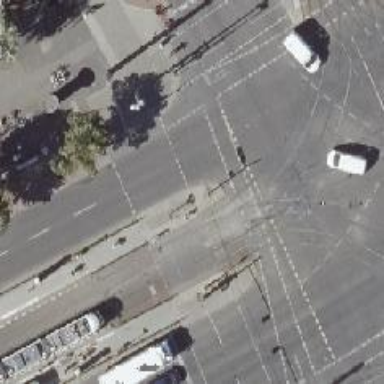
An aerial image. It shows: Traffic island located on footway.